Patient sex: F
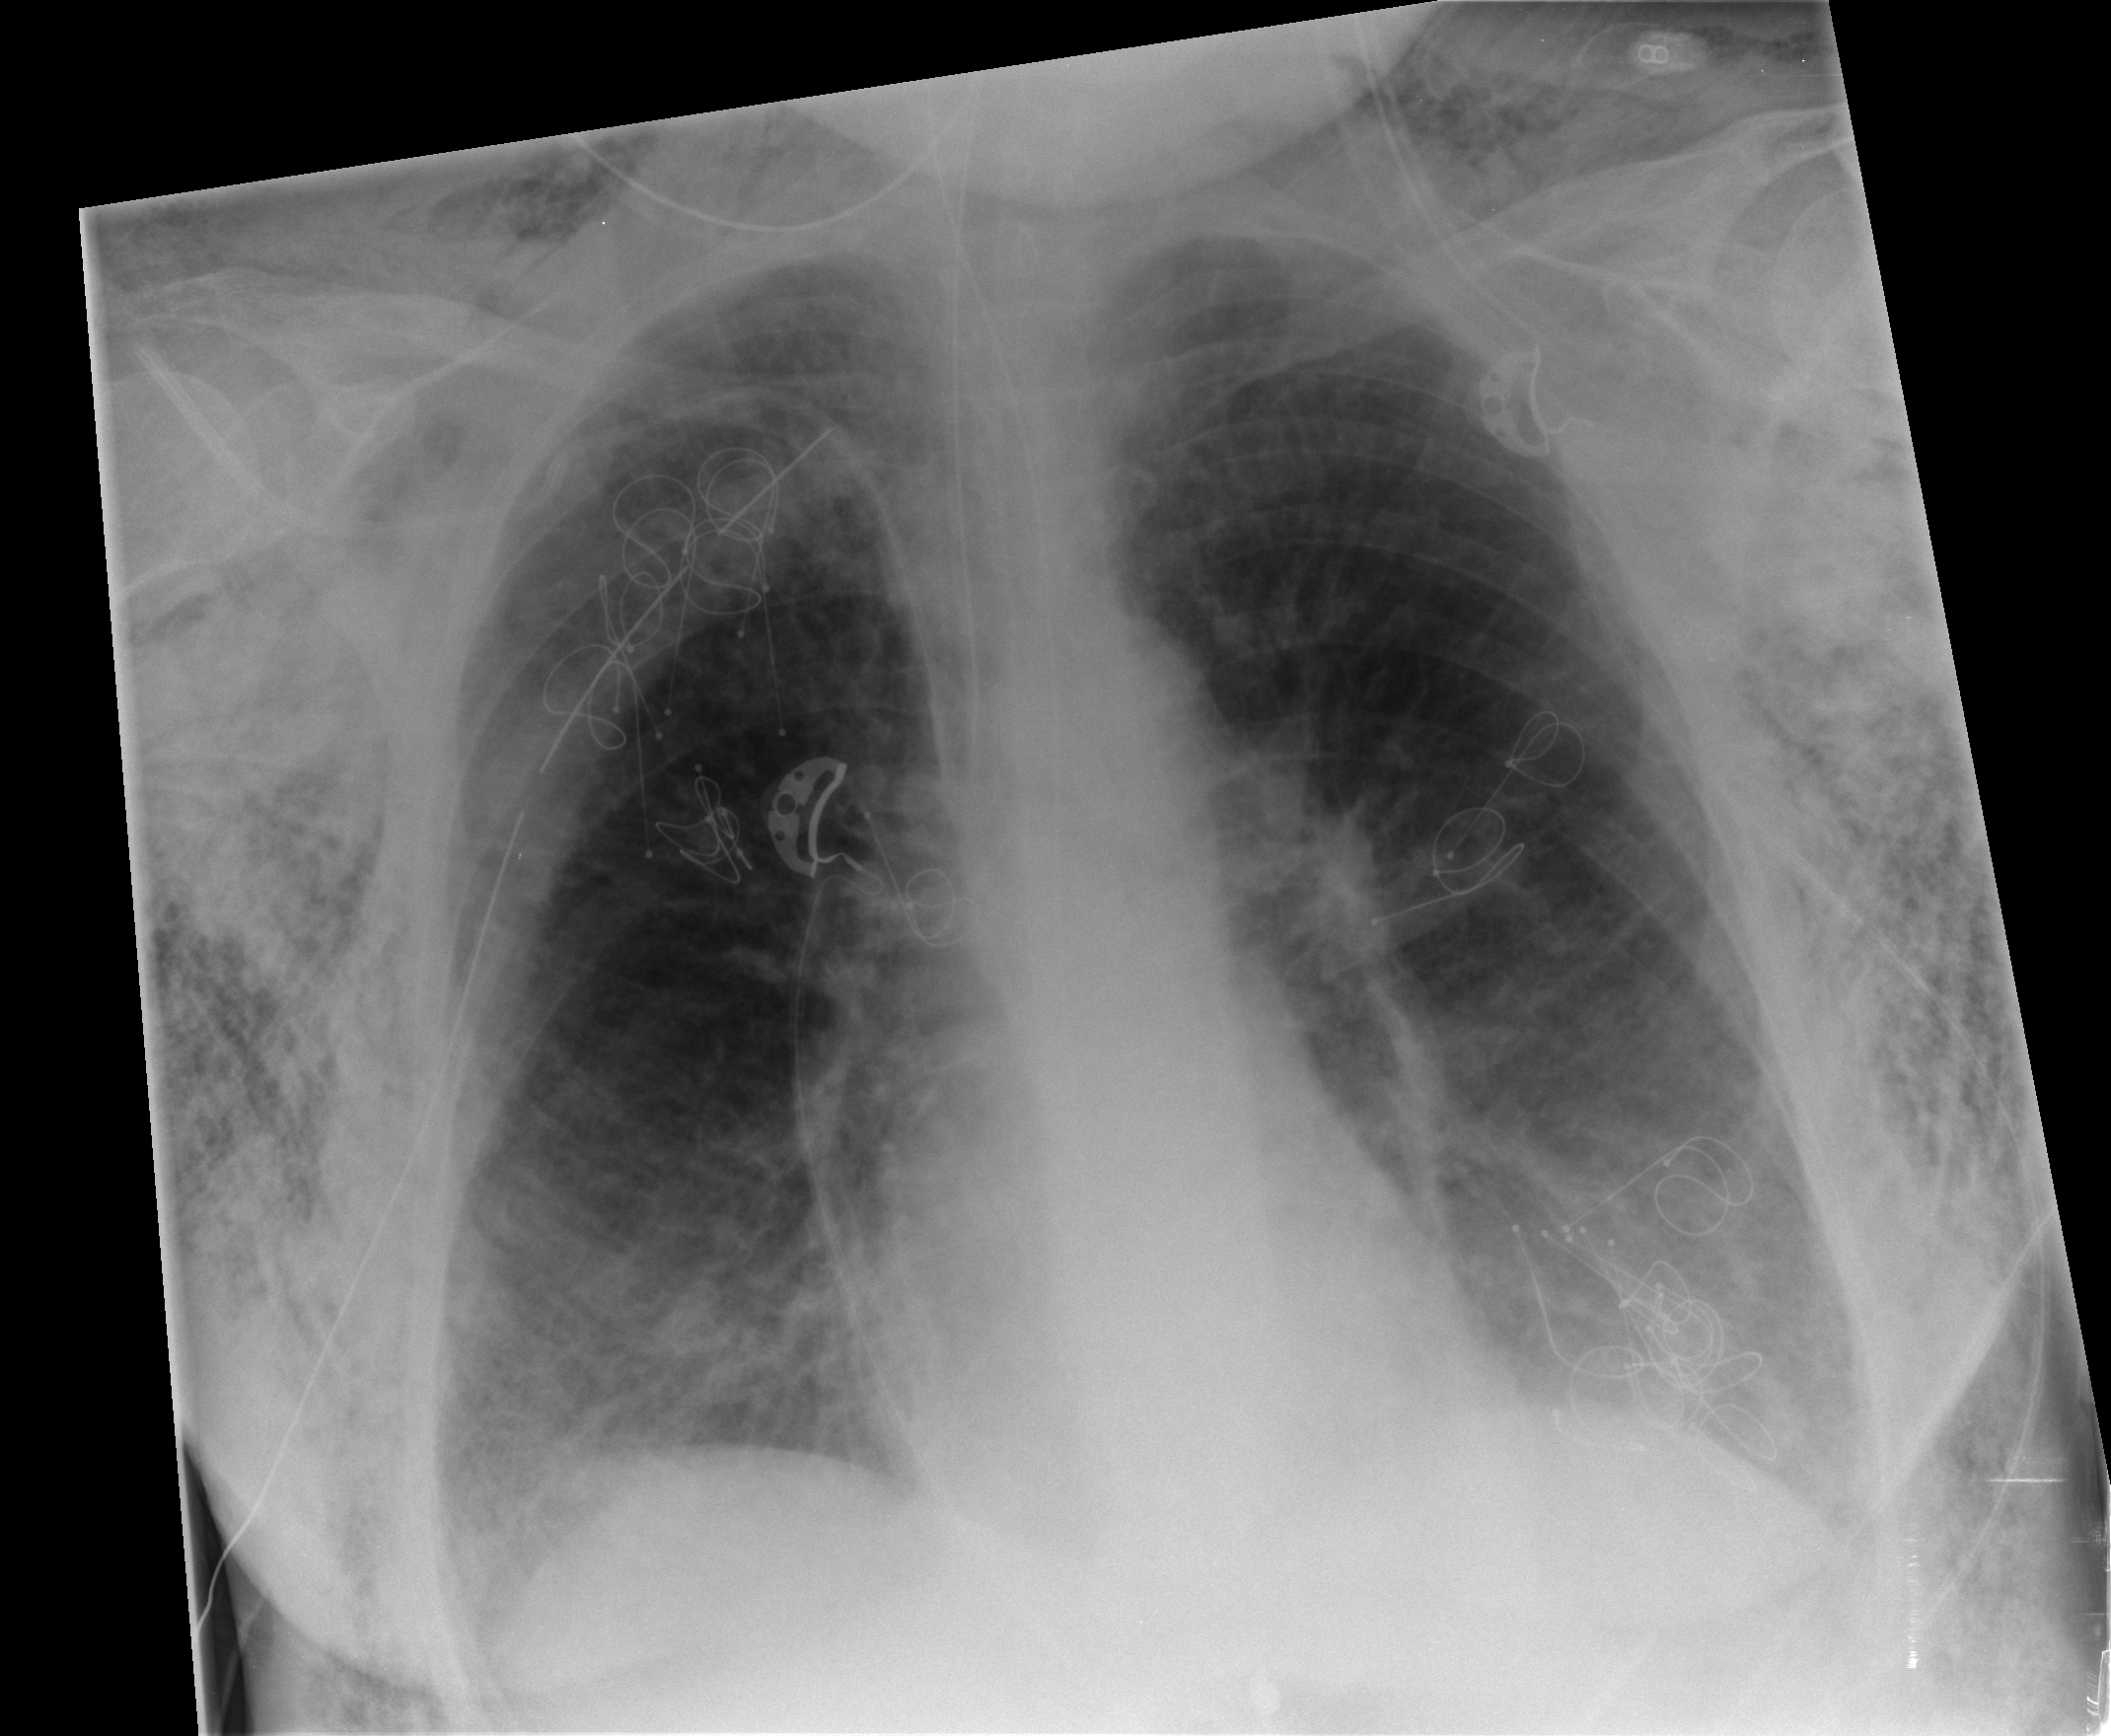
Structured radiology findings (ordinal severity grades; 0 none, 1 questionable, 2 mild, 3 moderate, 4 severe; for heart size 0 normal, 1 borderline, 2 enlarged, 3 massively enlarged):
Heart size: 0
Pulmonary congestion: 2
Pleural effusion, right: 2
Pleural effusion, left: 2
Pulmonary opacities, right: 1
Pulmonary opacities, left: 1
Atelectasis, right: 2
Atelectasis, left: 2